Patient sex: M
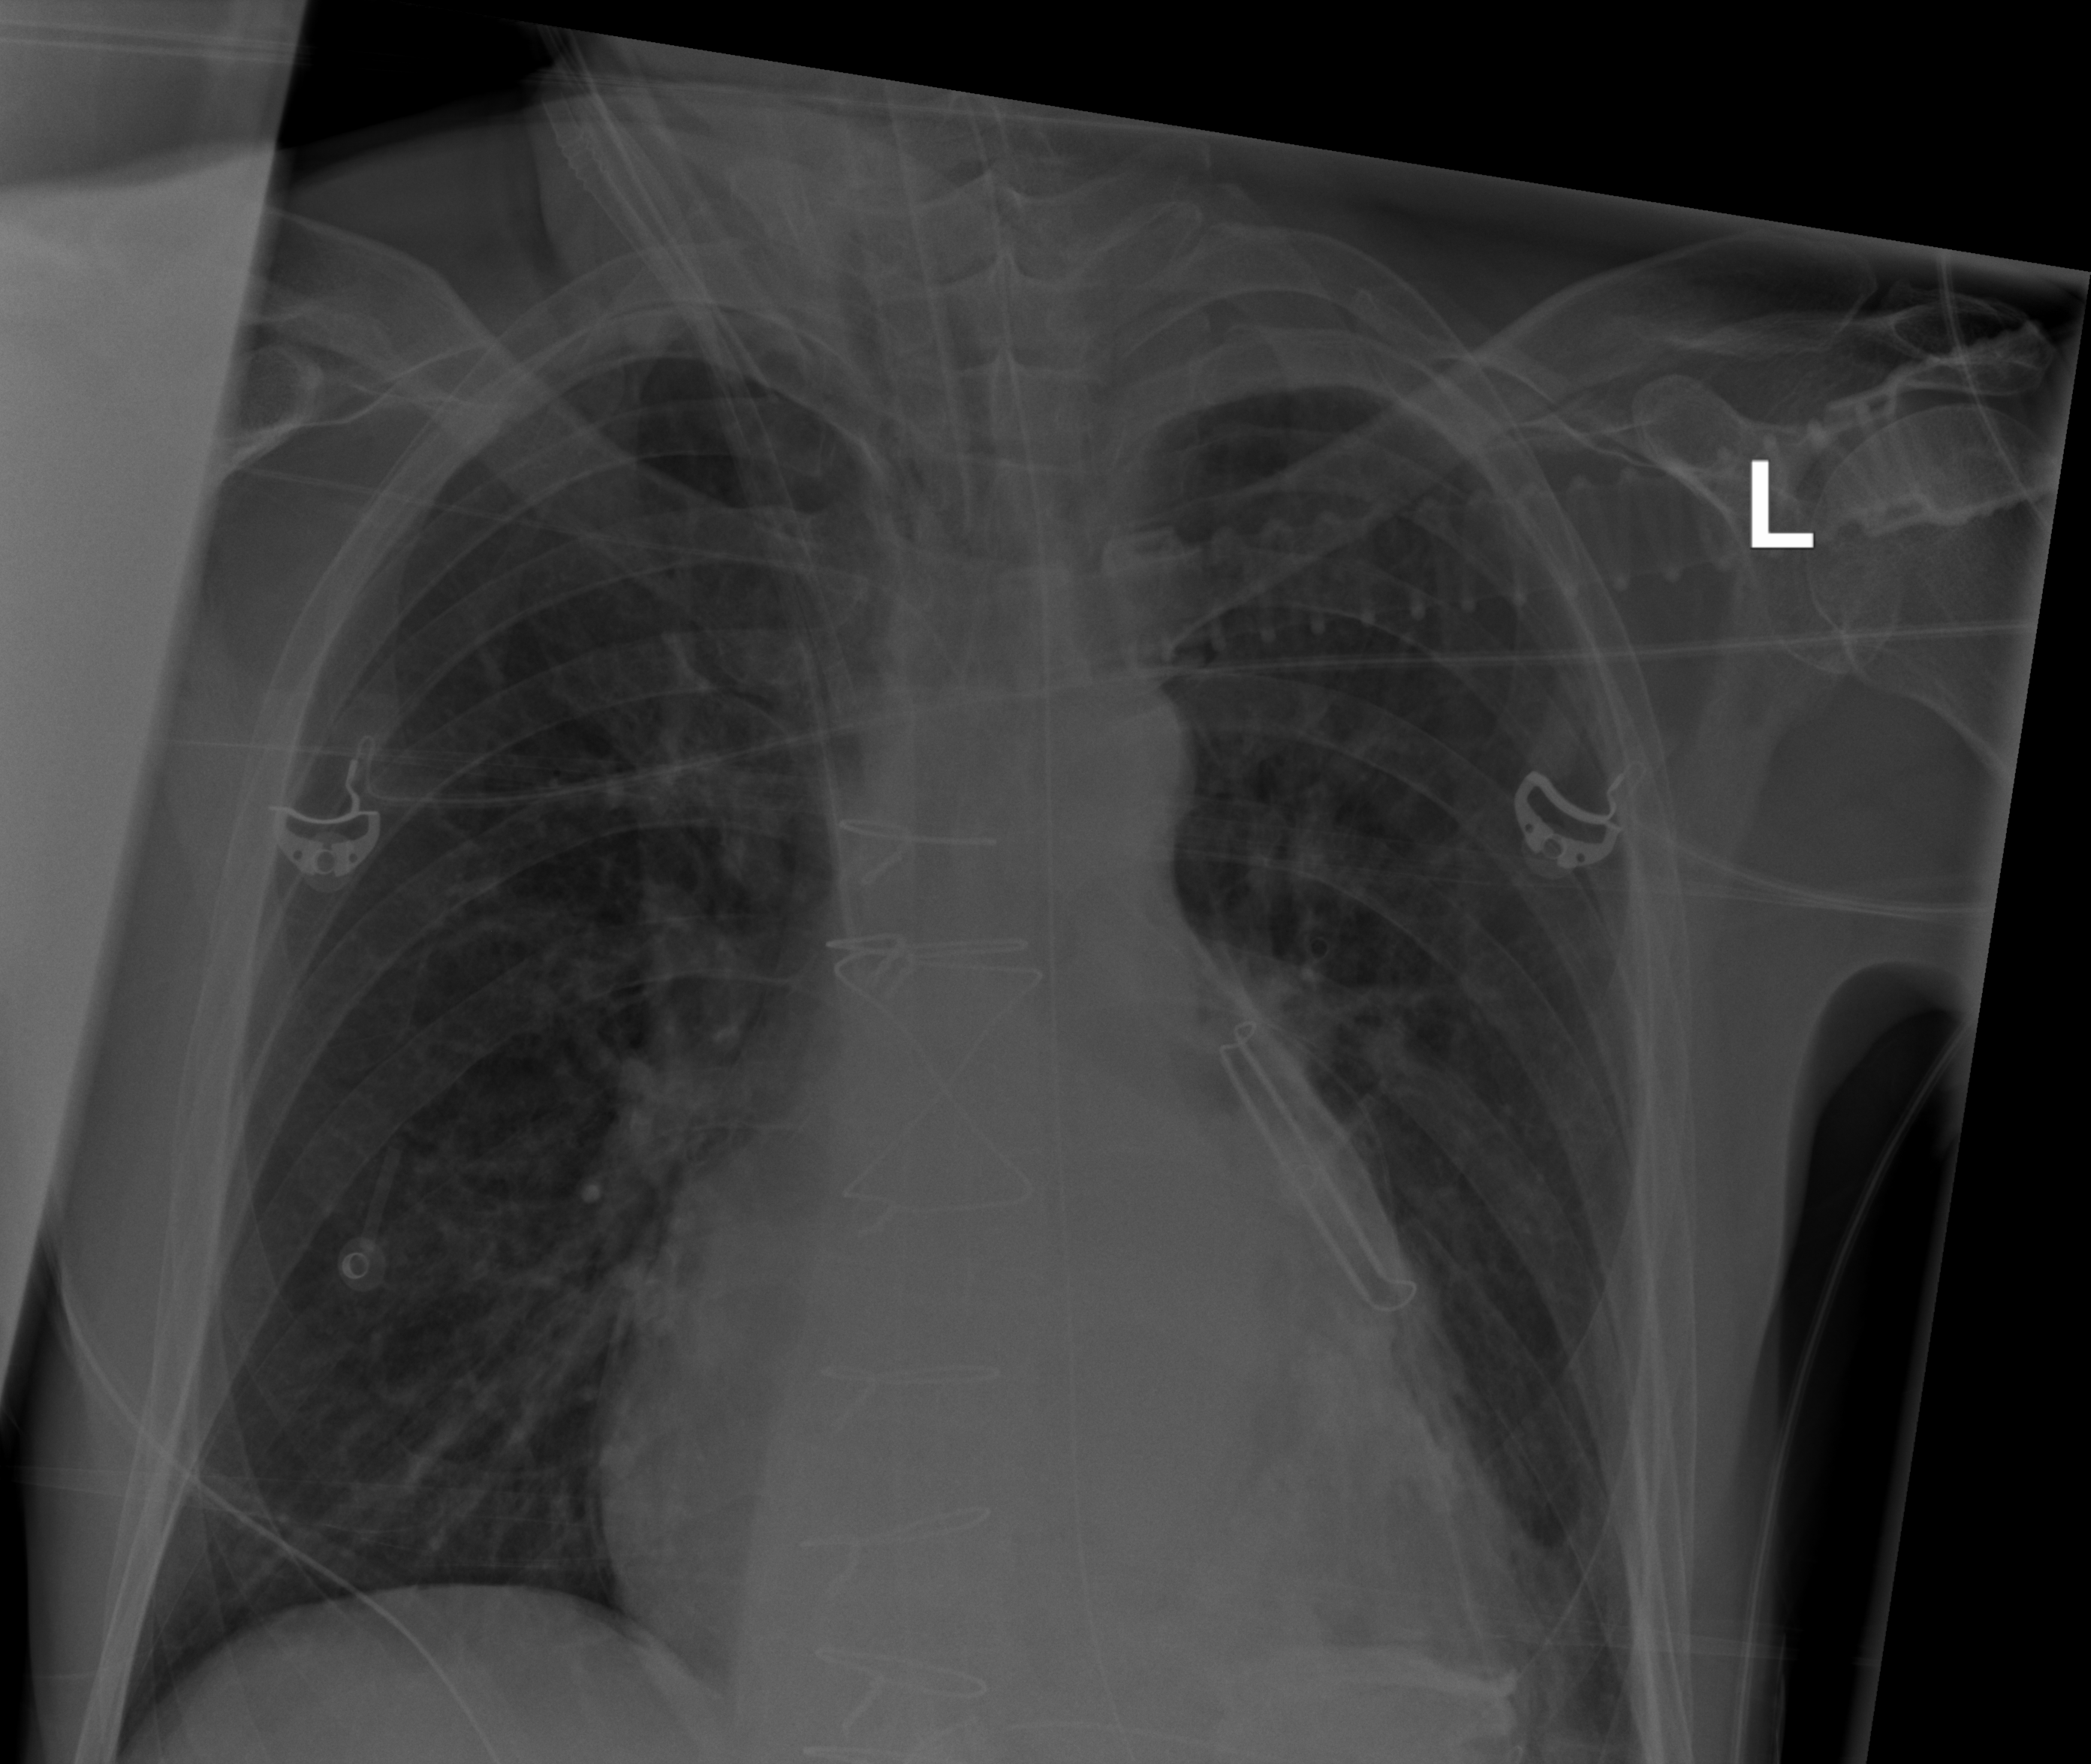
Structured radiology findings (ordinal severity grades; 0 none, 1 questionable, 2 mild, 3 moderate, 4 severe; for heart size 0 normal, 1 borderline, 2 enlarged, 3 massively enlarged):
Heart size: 2
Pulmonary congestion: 2
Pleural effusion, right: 0
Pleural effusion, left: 0
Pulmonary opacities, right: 0
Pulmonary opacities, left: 0
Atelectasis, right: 2
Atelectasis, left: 2